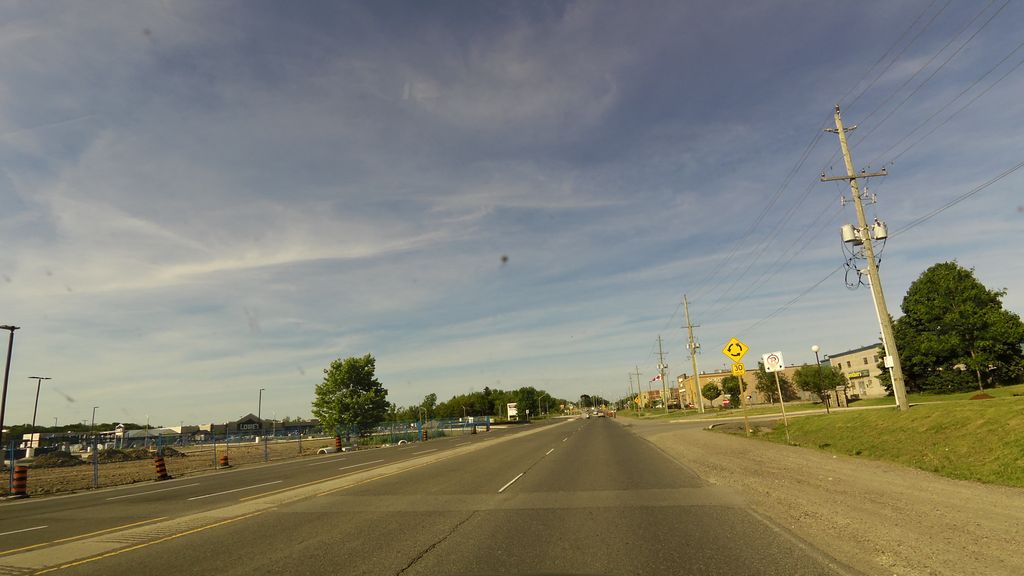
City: hamilton